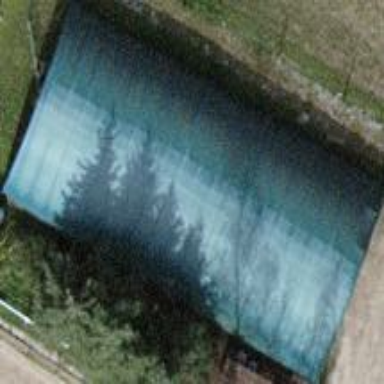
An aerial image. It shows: Shed building.